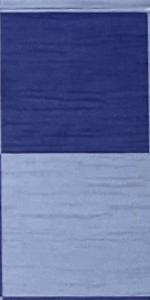
Label: Empty